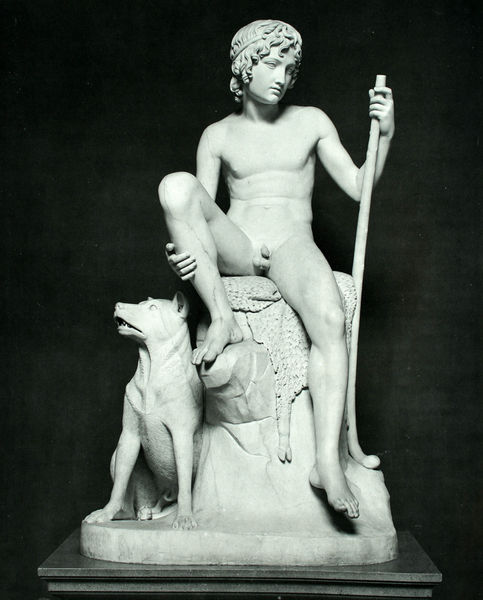
Titel: Hirtenknabe
Künstler: Bertel Thorvaldsen
Standort: Riiskov
Institution: Riiskov Skole
Schlagwörter: akt, felsen, fuß, gestein, hand, kopf, mann, nackt, nackter, weiß, wolf, sitzen, brust, frisur, marmor, profil, schwarz, stützen, blick, hund, tier, tiere, jung, band, sockel, stein, stirnband, porträt, ast, baumstamm, stamm, figur, haare, sitzend, klassizismus, haarreif, locken, renaissance, stock, skulptur, statue, beine, fell, bein, ruhe, stab, fels, pause, haarband, muskeln, homme, bauch, plastik, junge, knie, dünn, foto, fotografie, penis, stütze, antike, knabe, ideal, schönheit, mythologie, römer, jüngling, junger mann, chien, angewinkelt, antik, griechisch, pan, griechenland, felsbrocken, brocken, treu, basis, gips, block, klassik, hirte, schäfer, grieche, herkules, rute, stumpf, cheveux, peau, baumstumpf, hirtenjunge, fot, treue, antique, römisch, mamor, klassisch, hirtenstock, plinte, grichisch, ruhend, baton, berger, garcon, träumerisch, hündin, dieu, rome, marbre, coiffure, thorvaldsen, nackter junge, nudité, schaffell, canova, hirtengott, heros, klssizistisch, remus, romulus, torvaldsen, hercule, guide, sexe, mythe, loup, nu, mouton, gibps, bips, ulysse, bon berger, cheveux $, bête, peau de bête, compagnon, partenaire